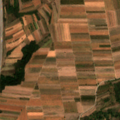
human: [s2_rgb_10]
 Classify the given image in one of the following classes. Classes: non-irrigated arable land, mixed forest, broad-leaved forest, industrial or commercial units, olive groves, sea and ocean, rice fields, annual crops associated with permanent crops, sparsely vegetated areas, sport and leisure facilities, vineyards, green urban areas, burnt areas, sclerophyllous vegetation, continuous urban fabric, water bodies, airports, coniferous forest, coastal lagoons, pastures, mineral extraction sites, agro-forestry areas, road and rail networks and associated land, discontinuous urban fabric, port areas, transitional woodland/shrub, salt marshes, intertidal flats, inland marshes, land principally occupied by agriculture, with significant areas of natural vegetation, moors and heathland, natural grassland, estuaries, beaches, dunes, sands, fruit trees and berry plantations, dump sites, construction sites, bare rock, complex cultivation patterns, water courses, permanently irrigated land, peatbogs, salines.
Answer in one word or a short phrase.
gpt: non-irrigated arable land, land principally occupied by agriculture, with significant areas of natural vegetation